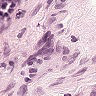
Metastatic tissue present: no